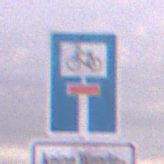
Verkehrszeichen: SackgasseRadverkehrDurchlaessig
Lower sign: HinweisGeaenderteVorfahrtVerkehrsfuehrungVerkehrsregelung3
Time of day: SunriseSunset
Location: Outdoor (Nature)
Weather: PartlyCloudy
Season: NotSpecified
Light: Natural